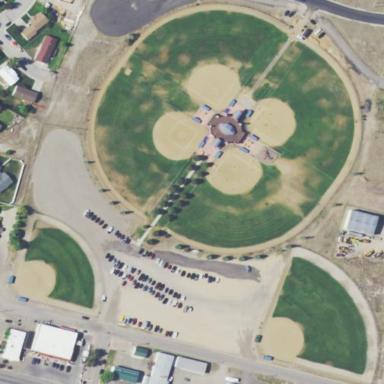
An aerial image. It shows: Leisure park with sports center focusing on baseball.